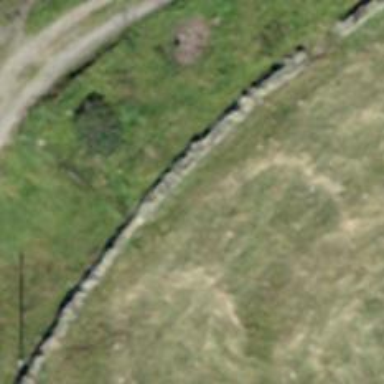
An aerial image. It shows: Wall is shown in the image.